Question: I am hoping someone out there can tell me if what I am trying to do is even possible with the FLOT Javascript library. I am trying to show a chart (below) with dual axis and three data sets. One data set is on the left axis and two data sets on the right axis. What I really want to be able to do is stack the two data sets on the right axis since they should show cumulatively. Thus far I have been unable to get this chart to respond to the stack: true setting at all.
If anyone could help me out with it I would GREATLY appreciate it. My code and a snapshot of the chart currently. I am trying to stack the blue and green areas which correspond to the right axis (y2).

'''
$(function () {
var previousPoint;
var completes = [[1346954400000, 5], [1346997600000, 5], [1347040800000, 7], [1347084000000, 9], [1347127200000, 12], [1347170400000, 15], [1347213600000, 16], [1347256800000, 20], [1347300000000, 20], [1347343200000, 20], [1347386400000, 25]];
var holds = [[1346954400000, 2], [1346997600000, 2], [1347040800000, 6], [1347084000000, 12], [1347127200000, 12], [1347170400000, 15], [1347213600000, 24], [1347256800000, 24], [1347300000000, 24], [1347343200000, 24], [1347386400000, 25]];
var screeners = [[1346954400000, 10298], [1346997600000, 7624], [1347040800000, 5499], [1347084000000, 2100], [1347127200000, 8075], [1347170400000, 4298], [1347213600000, 1134], [1347256800000, 507], [1347300000000, 0], [1347343200000, 800], [1347386400000, 120]];
var ds = new Array();
ds.push({
data:completes,
label: "Complete",
yaxis: 2,
lines: {
show: true,
fill: true,
order: 2,
}
});
ds.push({
data:screeners,
label: "Pre-Screened",
yaxis: 1,
lines: {
show: true,
fill: true,
order: 1,
}
});
ds.push({
data:holds,
label: "Holds",
yaxis: 2,
lines: {
show: true,
fill: true,
order: 3,
}
});
//tooltip function
function showTooltip(x, y, contents, areAbsoluteXY) {
var rootElt = 'body';
$('<div id="tooltip2" class="tooltip">' + contents + '</div>').css( {
position: 'absolute',
display: 'none',
top: y - 35,
left: x - 5,
border: '1px solid #000',
padding: '1px 5px',
'z-index': '9999',
'background-color': '#202020',
'color': '#fff',
'font-size': '11px',
opacity: 0.8
}).prependTo(rootElt).show();
}
//Display graph
$.plot($("#placeholder1"), ds, {
grid:{
hoverable:true
},
xaxes: [ { mode: 'time', twelveHourClock: true, timeformat: "%m/%d %H:%M" } ],
yaxes: [ { min: 0,
tickFormatter: function numberWithCommas(x)
{
return x.toString().replace(/\B(?=(?:\d{3})+(?!\d))/g, ",");
},
}
],
y2axis: [ ],
legend: { show: true }
});
'''
});
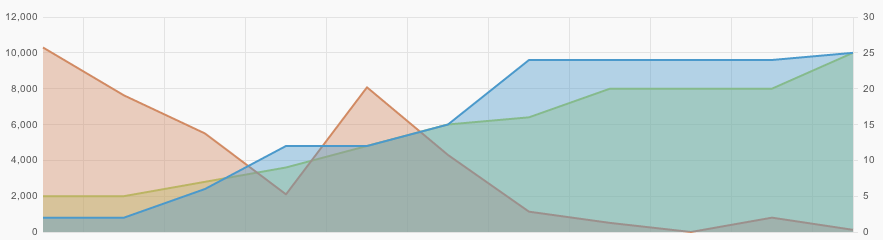
Answer: This is very straightforward. The stacking plugin isn't well documented, but in the <URL>, you can see there are two ways to specify that you want stacking turned on.
> Two or more series are stacked when their "stack" attribute is set to
the same key (which can be any number or string or just "true"). To
specify the default stack, you can setseries: {
stack: null or true or key (number/string) }or specify it for a specific series$.plot($("#placeholder"), [{ data: [ ... ], stack: true }])
In this case, we want to specify it within the two series objects that we want stacked, which would look like this:
'''
ds.push({
data:completes,
label: "Complete",
yaxis: 2,
stack: true, //added
lines: {
show: true,
fill: true,
order: 2,
}
});
ds.push({
data:screeners,
label: "Pre-Screened",
yaxis: 1,
lines: {
show: true,
fill: true,
order: 1,
}
});
ds.push({
data:holds,
label: "Holds",
yaxis: 2,
stack: true, //added
lines: {
show: true,
fill: true,
order: 3,
}
});
'''
Add those two 'stack:true' bits and include the stack plugin into your javascript sources and that will do it. See it in action here: <URL>